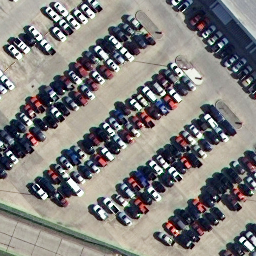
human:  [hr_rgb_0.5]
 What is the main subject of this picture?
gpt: parking lot